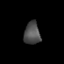
Tissue: prostate
Cell type: T cells
Senescence score: 0.3185
Nuclear area (px): 357
Mean DAPI intensity: 78.202